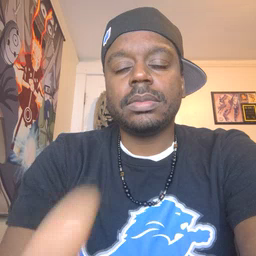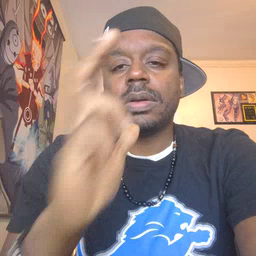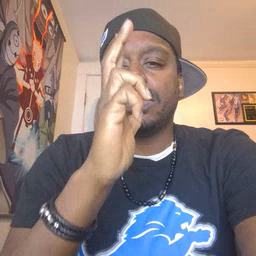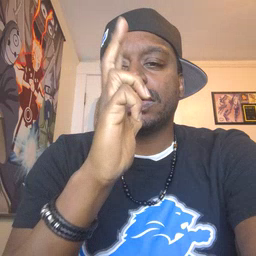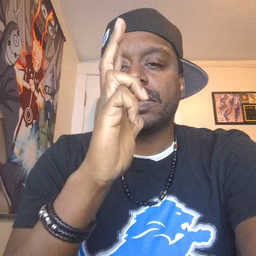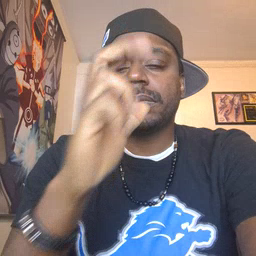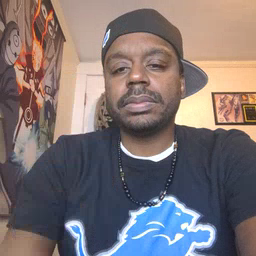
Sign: hen